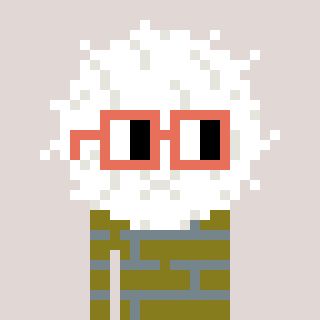
a pixel art character with square orange glasses, a cottonball-shaped head and a gunk-colored body on a warm background